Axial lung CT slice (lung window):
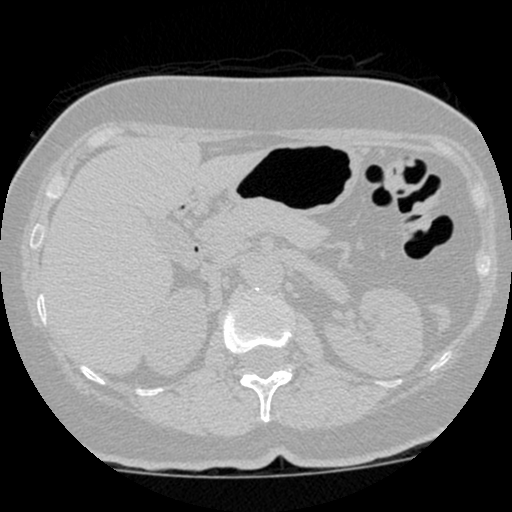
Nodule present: no